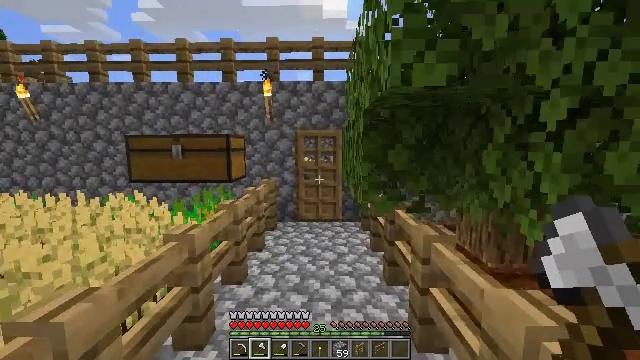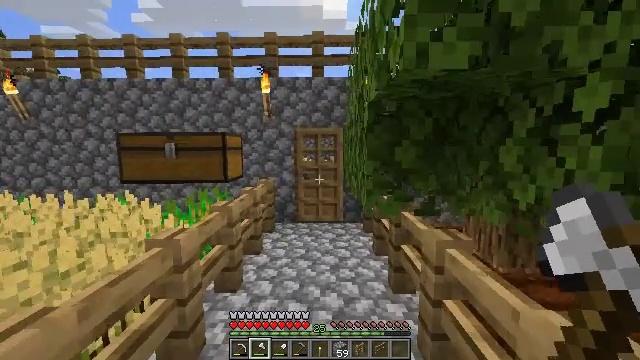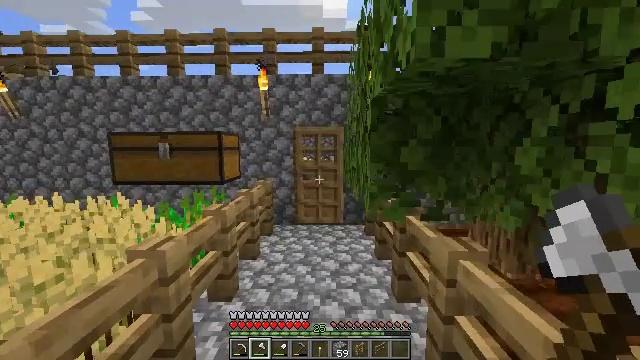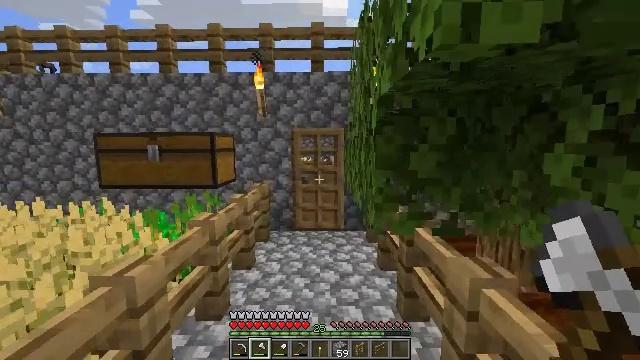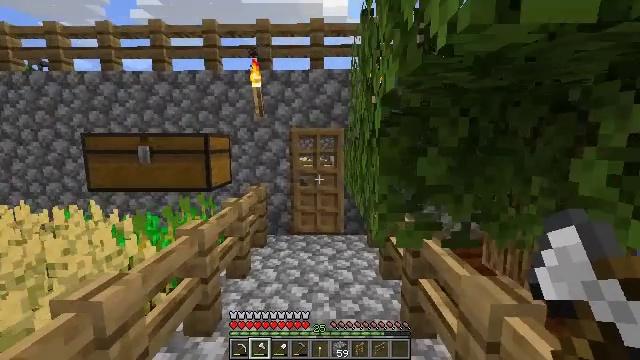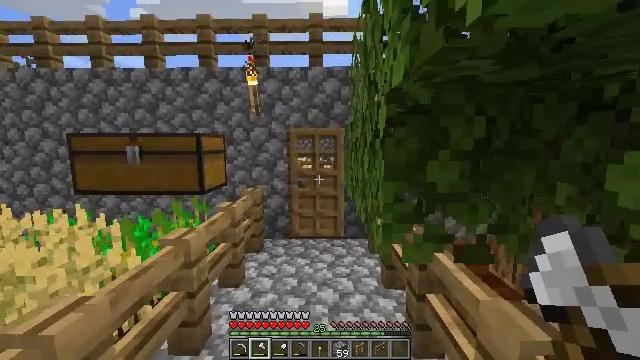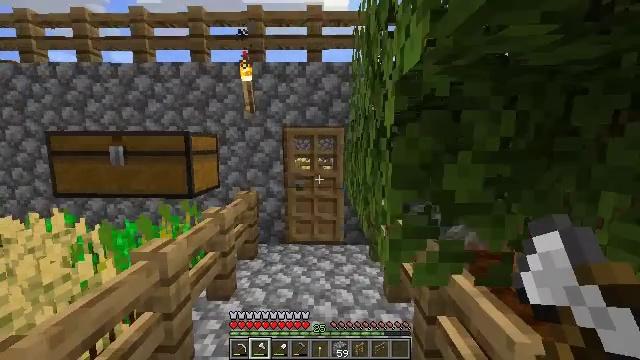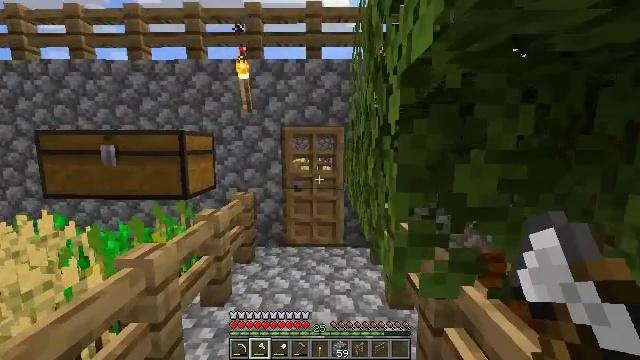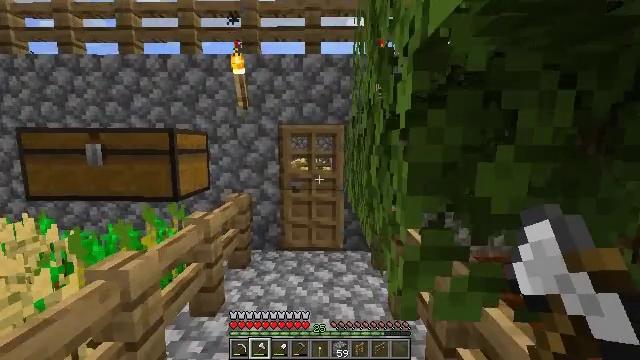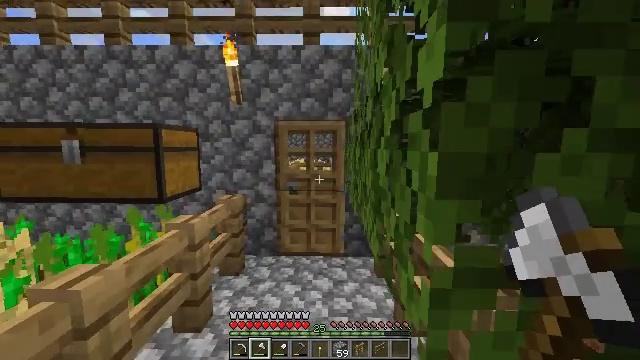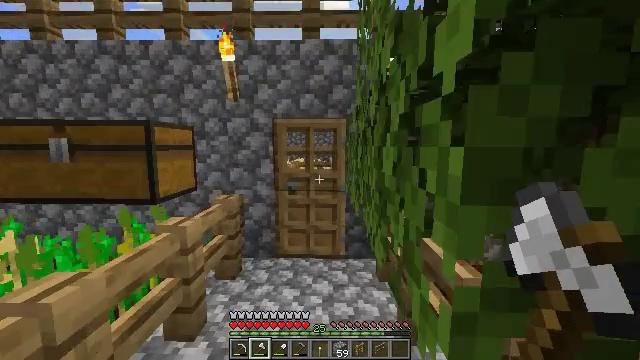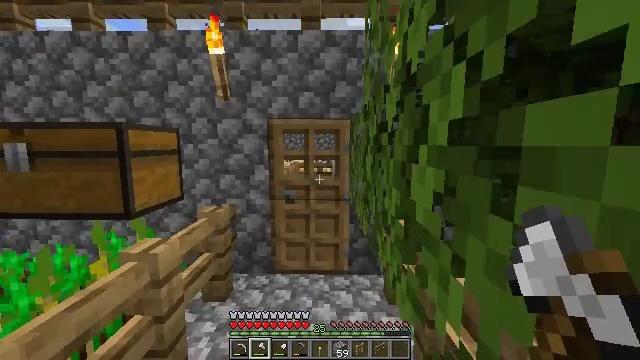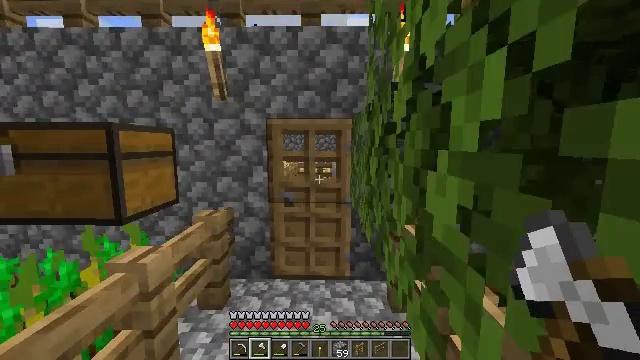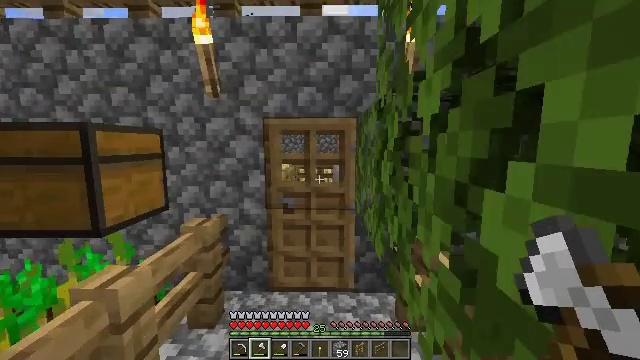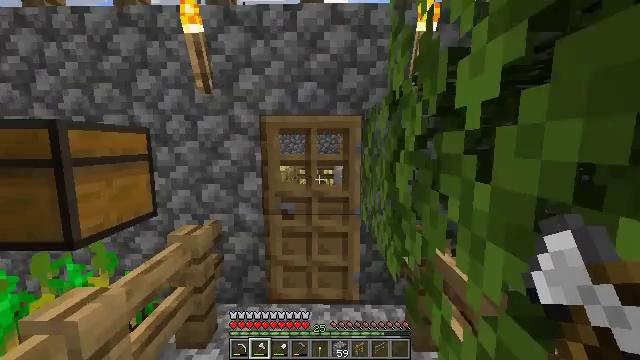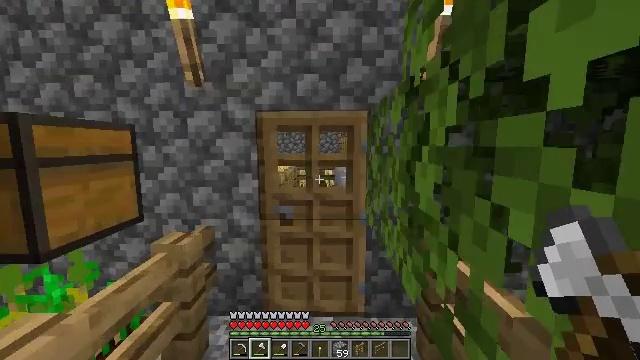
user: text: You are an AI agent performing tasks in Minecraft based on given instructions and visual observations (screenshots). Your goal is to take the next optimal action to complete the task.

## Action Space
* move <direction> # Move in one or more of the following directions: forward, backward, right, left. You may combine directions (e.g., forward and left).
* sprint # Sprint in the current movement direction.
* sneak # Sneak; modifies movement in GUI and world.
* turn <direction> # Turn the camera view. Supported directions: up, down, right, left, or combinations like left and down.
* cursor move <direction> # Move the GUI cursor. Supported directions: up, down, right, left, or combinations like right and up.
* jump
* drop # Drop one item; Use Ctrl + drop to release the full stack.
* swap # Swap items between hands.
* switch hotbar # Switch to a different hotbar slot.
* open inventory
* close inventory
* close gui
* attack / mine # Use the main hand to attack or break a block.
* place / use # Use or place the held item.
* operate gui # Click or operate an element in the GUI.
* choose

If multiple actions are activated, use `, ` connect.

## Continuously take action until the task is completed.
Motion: motion action
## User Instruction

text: Create granite stairs with granite blocks.
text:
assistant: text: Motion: move forward
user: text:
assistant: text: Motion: move forward
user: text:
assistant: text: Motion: move forward
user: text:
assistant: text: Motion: move forward
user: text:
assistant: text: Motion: move forward
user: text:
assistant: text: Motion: move forward
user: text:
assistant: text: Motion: move forward
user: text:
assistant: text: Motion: move forward
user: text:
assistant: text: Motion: move forward
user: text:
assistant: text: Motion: move forward
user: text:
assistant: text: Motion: move forward
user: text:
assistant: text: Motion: move forward
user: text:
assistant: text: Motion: move forward
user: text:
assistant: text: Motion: move forward
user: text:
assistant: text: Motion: move forward
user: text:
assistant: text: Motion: move forward
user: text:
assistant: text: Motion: move forward, use / place
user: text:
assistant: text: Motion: move forward, use / place
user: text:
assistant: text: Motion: move forward
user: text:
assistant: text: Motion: move forward
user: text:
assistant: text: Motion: move forward
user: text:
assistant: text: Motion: move forward
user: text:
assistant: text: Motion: move forward, turn left
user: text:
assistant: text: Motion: move forward, turn left
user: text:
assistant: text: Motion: move forward, turn left
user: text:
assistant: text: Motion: move forward, turn left and down
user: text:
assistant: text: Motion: move forward, turn left
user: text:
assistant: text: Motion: move forward and move right
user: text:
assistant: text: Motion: move forward and move right
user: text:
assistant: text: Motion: move forward and move right, turn left